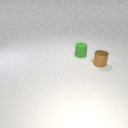
small brown metal cylinder in front of small green rubber cylinder